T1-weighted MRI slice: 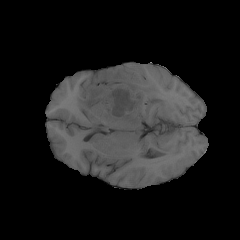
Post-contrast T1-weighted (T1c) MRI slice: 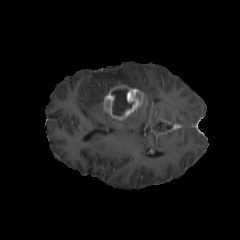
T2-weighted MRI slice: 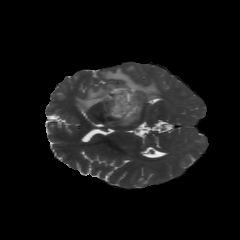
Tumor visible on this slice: yes